Question: Eclipse / Java
I have a method to perform database query.
'''
List<Composicao> itemProdutoLista = compPrecoServico.buscar(Composicao.nomeQuery);
'''
'''
@NamedQuery(name = "nomeQuery", query= " SELECT composicao.valortotal,composicao.id FROM Composicao composicao
'''
query - javax.persistence.query
'''
public List<T> buscar(String nomeQuery) {
Query query = entityManager.createNamedQuery(nomeQuery);
return query.getResultList();
}
'''
My return List buscar get me that :

instead of object elementData
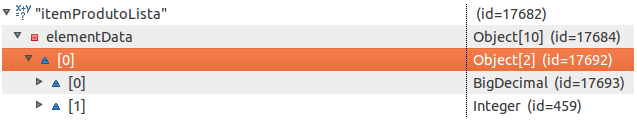
Answer: I gave you the query to use in your previous question:
'''
SELECT composicao FROM Composicao composicao
'''
Don't you understand that selecting two fields of an entity, as you're doing in the query
'''
SELECT composicao.valortotal,composicao.id FROM Composicao composicao
^-- first field ^-- second field
'''
doesn't return Composicao objects, but simply the two fields you selected: 'valortotal' and 'id'?
You're explicitely asking JPA to return 'valortotal' and 'id'. Why would it return all the other fields and create a Composicao object? You want all the fields, and not just valortotal and id. So the query is (I'll repeat it a third time just in case):
'''
SELECT composicao FROM Composicao composicao
'''